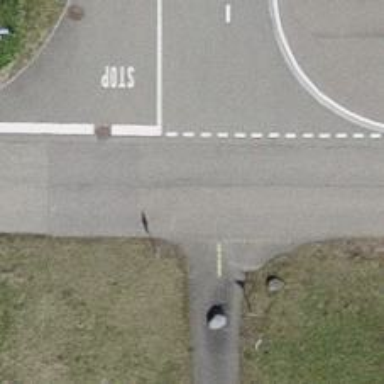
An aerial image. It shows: Cycleway.